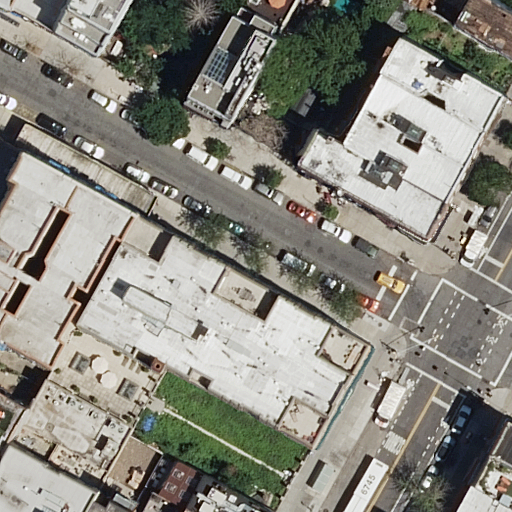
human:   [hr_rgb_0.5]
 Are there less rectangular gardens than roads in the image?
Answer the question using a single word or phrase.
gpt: yes

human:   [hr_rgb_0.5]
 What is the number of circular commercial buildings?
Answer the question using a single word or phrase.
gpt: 0

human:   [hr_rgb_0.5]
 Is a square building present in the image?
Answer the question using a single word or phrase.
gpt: no

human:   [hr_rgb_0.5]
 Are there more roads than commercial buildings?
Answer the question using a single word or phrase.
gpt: yes

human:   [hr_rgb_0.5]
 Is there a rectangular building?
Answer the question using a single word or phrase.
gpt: yes

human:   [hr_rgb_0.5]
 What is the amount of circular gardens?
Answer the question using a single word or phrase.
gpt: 0

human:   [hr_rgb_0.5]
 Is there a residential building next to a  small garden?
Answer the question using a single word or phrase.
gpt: no

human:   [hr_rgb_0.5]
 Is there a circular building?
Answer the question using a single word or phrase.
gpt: no

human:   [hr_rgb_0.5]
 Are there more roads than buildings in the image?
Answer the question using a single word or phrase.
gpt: no

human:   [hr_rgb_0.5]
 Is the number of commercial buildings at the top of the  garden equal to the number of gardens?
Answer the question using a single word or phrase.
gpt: no

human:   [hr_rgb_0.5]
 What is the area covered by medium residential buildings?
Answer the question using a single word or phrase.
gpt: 2485m2

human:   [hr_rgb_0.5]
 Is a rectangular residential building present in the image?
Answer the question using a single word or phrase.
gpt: yes

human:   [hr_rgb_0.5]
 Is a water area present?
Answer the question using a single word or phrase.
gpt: no

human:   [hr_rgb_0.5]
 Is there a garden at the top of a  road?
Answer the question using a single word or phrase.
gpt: yes

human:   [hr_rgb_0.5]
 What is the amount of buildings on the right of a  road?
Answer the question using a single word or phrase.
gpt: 9

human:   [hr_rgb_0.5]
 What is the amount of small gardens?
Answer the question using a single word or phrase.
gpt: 0

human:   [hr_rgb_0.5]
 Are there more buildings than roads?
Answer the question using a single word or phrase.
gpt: yes

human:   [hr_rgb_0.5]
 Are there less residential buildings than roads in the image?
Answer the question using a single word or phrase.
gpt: no

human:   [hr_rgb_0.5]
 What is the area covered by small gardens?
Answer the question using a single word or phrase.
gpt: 0m2

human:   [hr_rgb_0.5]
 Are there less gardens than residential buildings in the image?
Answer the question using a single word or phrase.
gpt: yes

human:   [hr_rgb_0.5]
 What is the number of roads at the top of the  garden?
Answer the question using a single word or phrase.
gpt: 0

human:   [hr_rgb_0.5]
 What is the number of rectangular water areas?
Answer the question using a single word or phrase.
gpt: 0

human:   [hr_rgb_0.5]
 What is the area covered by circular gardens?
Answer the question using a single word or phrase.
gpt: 0m2

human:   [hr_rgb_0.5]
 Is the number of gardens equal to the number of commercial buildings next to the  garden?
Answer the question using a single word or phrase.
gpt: no

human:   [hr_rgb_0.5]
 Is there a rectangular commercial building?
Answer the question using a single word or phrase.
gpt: no

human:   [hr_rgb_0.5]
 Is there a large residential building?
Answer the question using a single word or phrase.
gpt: yes

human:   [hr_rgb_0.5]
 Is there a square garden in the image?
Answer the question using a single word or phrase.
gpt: no

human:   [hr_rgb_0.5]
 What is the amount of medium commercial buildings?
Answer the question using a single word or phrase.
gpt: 0

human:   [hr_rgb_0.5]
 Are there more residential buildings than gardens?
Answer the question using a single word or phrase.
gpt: yes

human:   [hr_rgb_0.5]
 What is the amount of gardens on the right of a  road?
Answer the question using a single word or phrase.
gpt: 0

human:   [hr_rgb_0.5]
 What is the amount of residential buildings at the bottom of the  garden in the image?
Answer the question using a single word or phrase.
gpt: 21

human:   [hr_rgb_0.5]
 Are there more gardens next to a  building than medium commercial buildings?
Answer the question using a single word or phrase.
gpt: yes

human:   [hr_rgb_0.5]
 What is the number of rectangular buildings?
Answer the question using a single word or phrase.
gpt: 13

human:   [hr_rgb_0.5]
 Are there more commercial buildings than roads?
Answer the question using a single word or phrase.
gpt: no

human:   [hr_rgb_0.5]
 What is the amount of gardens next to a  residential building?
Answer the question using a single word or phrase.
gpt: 1

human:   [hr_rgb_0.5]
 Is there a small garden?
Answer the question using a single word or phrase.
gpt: no